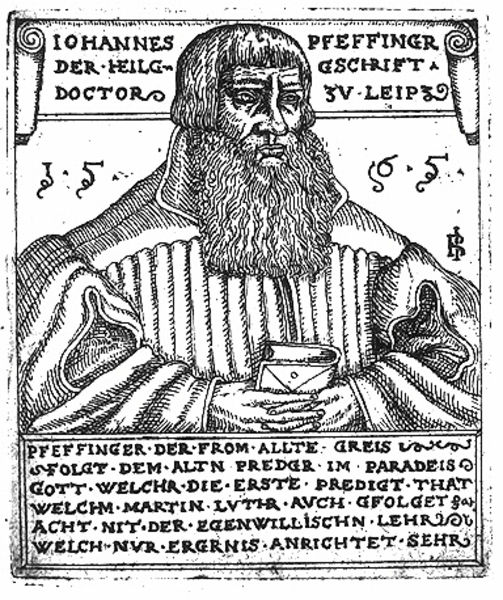
Titel: Bildnis des Johannes Pfeffinger
Künstler: Balthasar Jenichen
Institution: (Seriendruck)
Schlagwörter: gott, mann, umhang, frisur, haar, mund, nase, schwarz, stirn, weiss, zeichen, zeichnung, blick, alt, bart, augen, barock, bibel, falten, geschichte, johannes, kragen, vollbart, ärmel, bildnis, herr, hände, portrait, porträt, kirche, gewand, haare, halbfigur, mantel, brustbild, lippen, locken, puffärmel, renaissance, holzschnitt, schrift, datierung, grafik, graphik, signiert, tafel, ernst, inschrift, grimmig, lesen, deutsch, jahreszahl, alter, greis, buch, rechteck, druck, druckgraphik, initialen, monogramm, radierung, stich, seite, illustration, text, überschrift, arzt, beten, mürrisch, rolle, verschränkt, prediger, mittelalter, wams, priester, luther, predigt, schriftrolle, patrizier, ereignis, emblem, heilig, leipzig, texte, flugblatt, der, doktor, heilige schrift, gesangbuch, fledermaus, gebetbuch, verschrenkt, tonsur, tafeln, schrif, katholisch, rauschebart, evangelist, from, seriendruck, evangeliar, sruck, schaube, theologe, runen, stahlstich, gelehrt, doctor, holzschitt, pfeffinger, reime, zeugnis, allte, johannes pfeffinger, stahlstisch, 1565, puf, überaugenwulst, feffinger, heiligschrift, from allte, ir, pfeiffiner, nase+augen+druck, staugen